Question: this is my code :
'''
html = "";
for (i = 0; i < id_array.length; i++){
html = html.concat($(id_array[i]).clone(true));
}
console.log(html);
'''
The 'id_array' contains 3 ids of the '<tr>' tag . Instead of the html code from the ids , the result of the html variable is object object object ... Why ? How do I get the html code from this id ?
This is my html code , it is not written by me , it is generated by JQgrid plugin. so i took a picture:

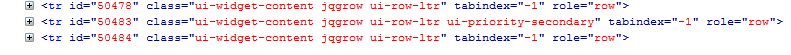
Answer: It looks like your want to call 'outerHTML'. In order to do it, you need the native DOM element, you can get it using '[0]' or 'get(0)' :
'''
var html = "";
for (i = 0; i < id_array.length; i++){
html += $(id_array[i])[0].outerHTML;
}
console.log(html);
'''